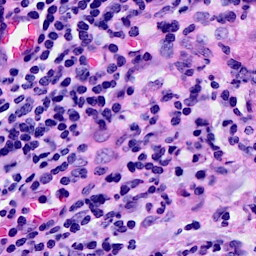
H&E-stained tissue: Breast